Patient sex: M
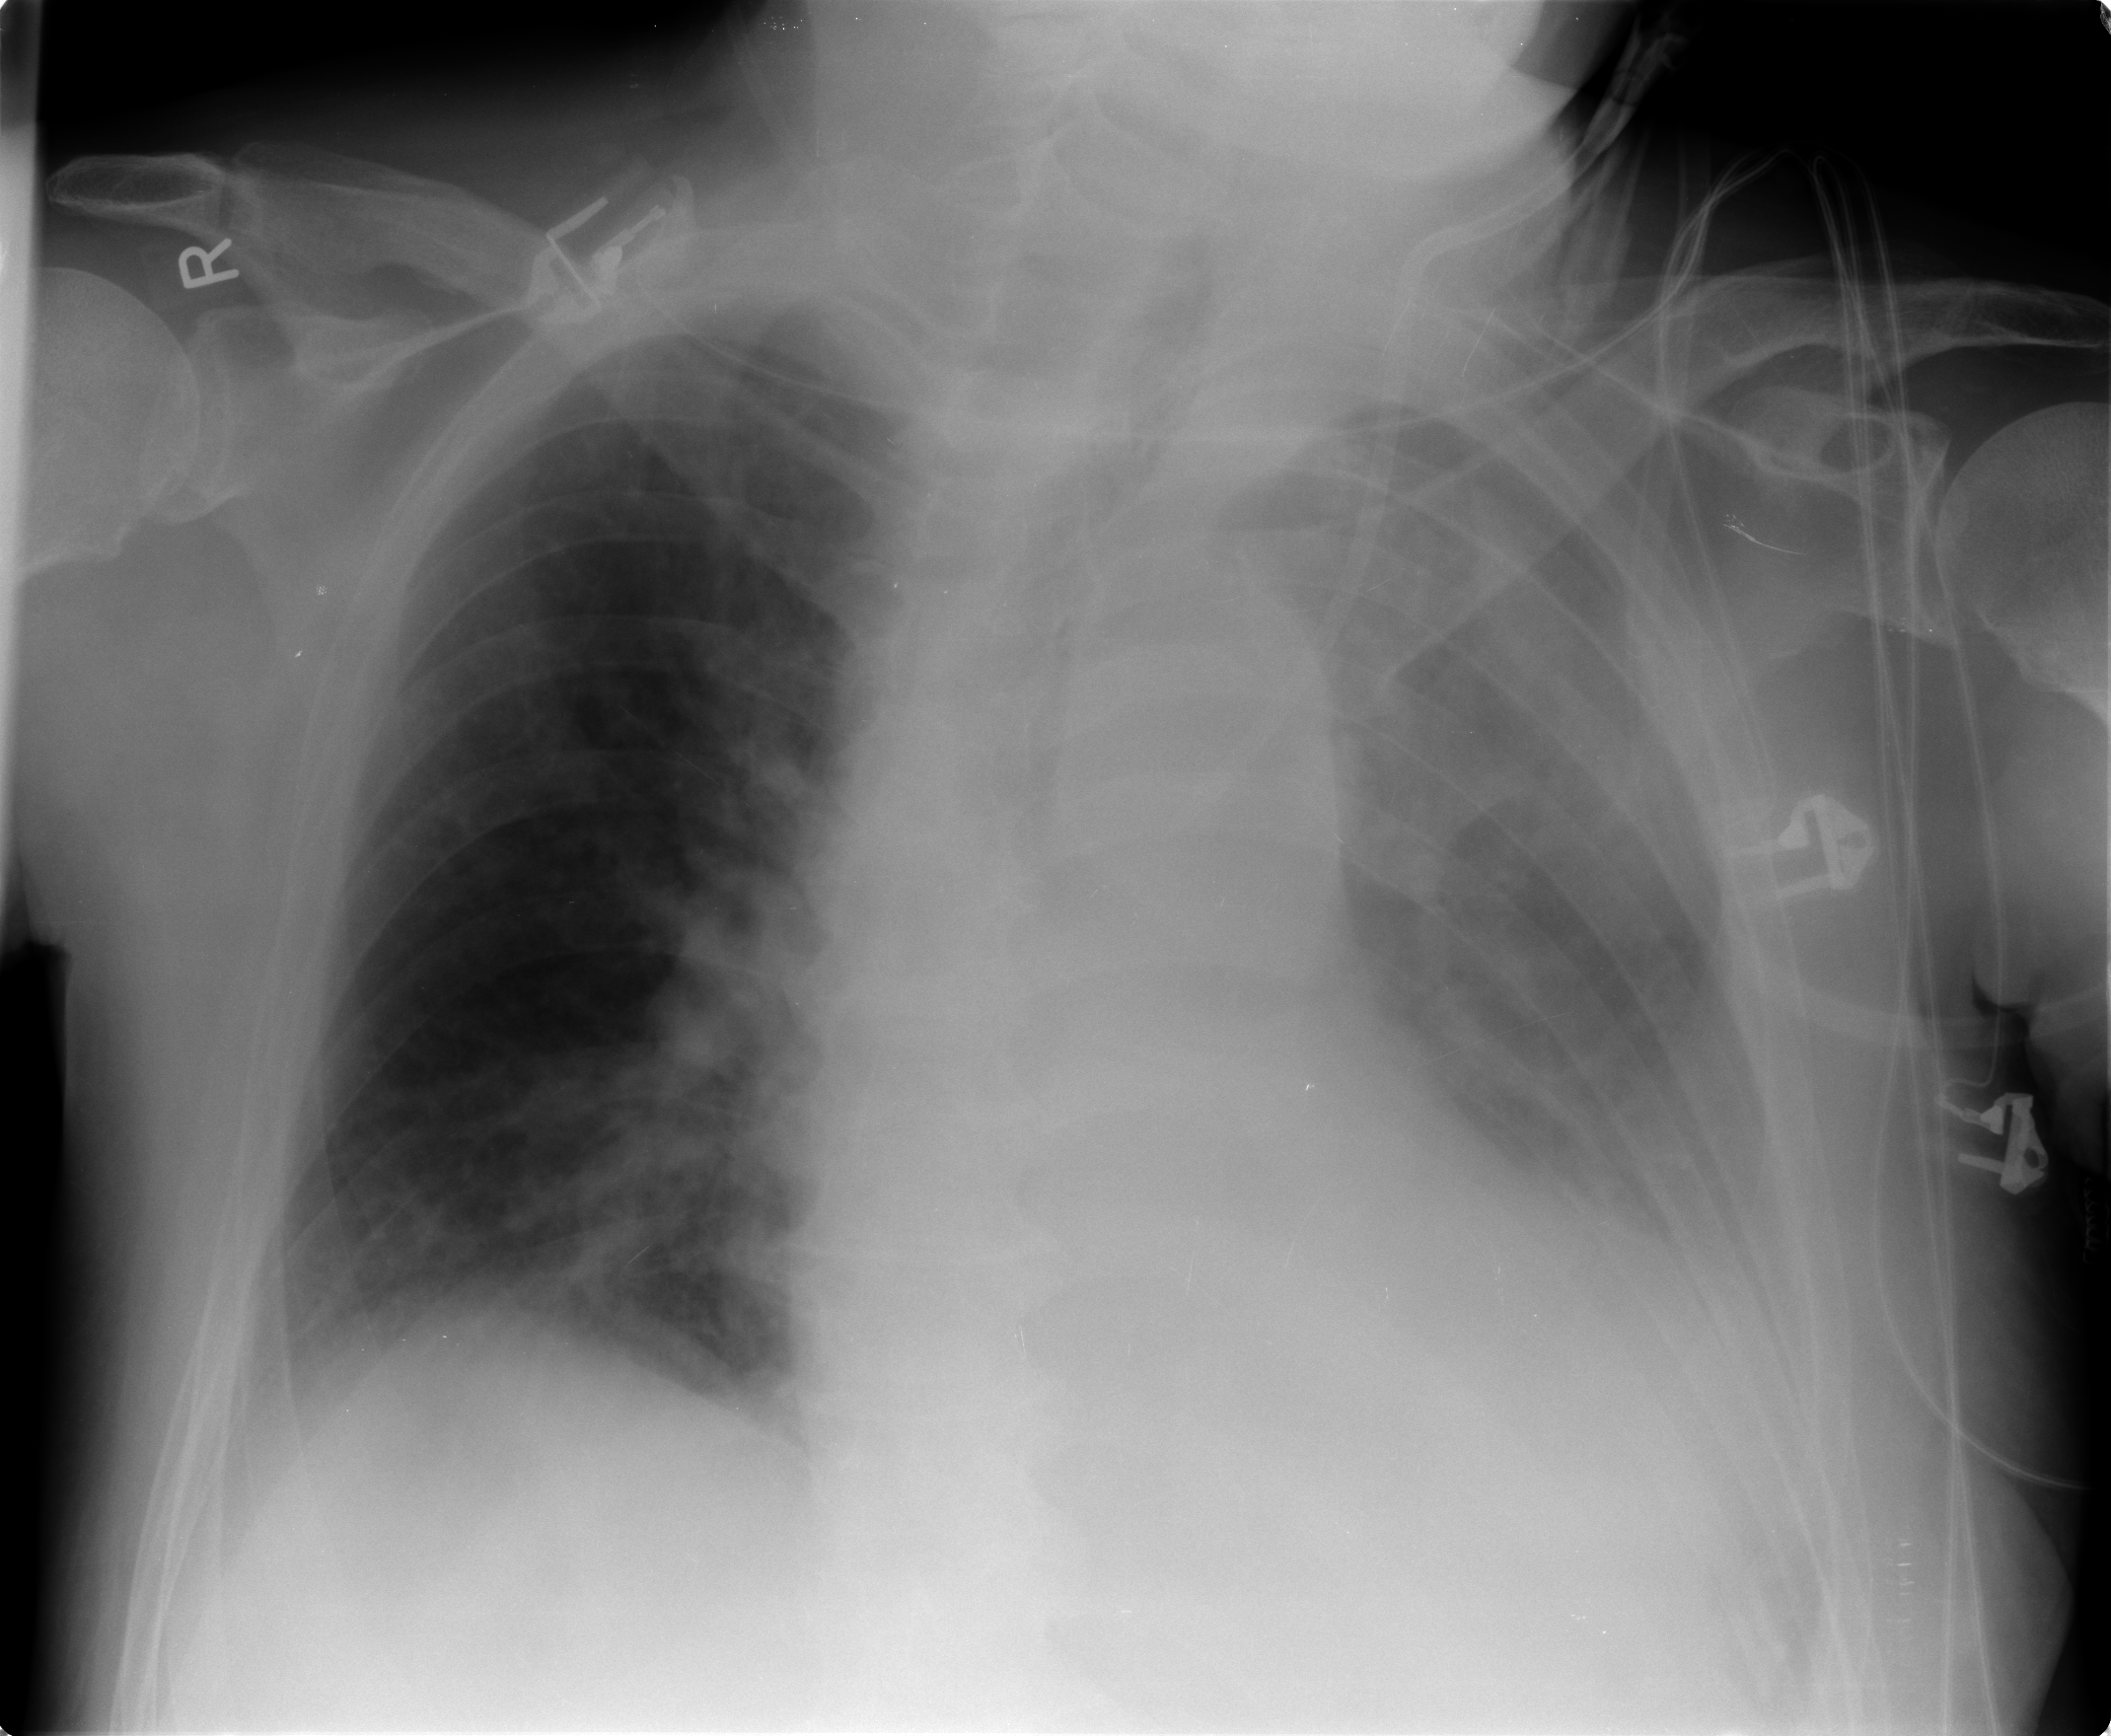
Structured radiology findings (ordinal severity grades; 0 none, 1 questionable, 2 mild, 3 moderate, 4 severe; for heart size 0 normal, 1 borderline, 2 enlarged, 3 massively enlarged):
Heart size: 2
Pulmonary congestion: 2
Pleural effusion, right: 0
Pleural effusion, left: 3
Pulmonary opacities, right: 1
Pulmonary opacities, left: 2
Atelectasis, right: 2
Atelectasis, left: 3